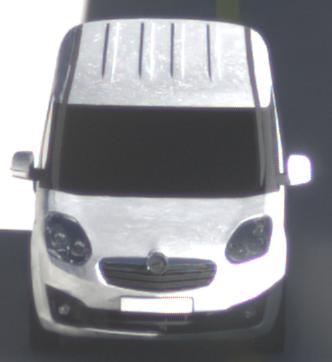
Make: Opel
Model: Combo Combi L1H1 1.4
Detailed model: Combo (D) Combi
Model produced from: 2012/01
Model produced until: 2013/11
Doors: 5
Color: white
Road condition: dry road
Daytime: morning or afternoon
Contrast: high contrast